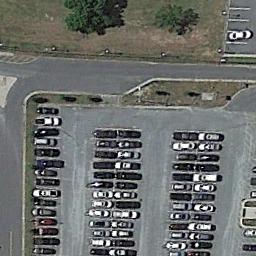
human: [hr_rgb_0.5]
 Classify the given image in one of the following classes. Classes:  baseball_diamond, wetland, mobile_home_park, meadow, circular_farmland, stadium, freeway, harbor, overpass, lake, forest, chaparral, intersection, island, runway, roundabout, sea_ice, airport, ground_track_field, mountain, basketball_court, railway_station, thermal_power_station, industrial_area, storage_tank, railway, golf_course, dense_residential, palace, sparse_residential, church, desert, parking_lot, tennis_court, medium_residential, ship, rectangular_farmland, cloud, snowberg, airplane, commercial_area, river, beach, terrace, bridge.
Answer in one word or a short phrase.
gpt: parking_lot